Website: slack
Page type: billing-address
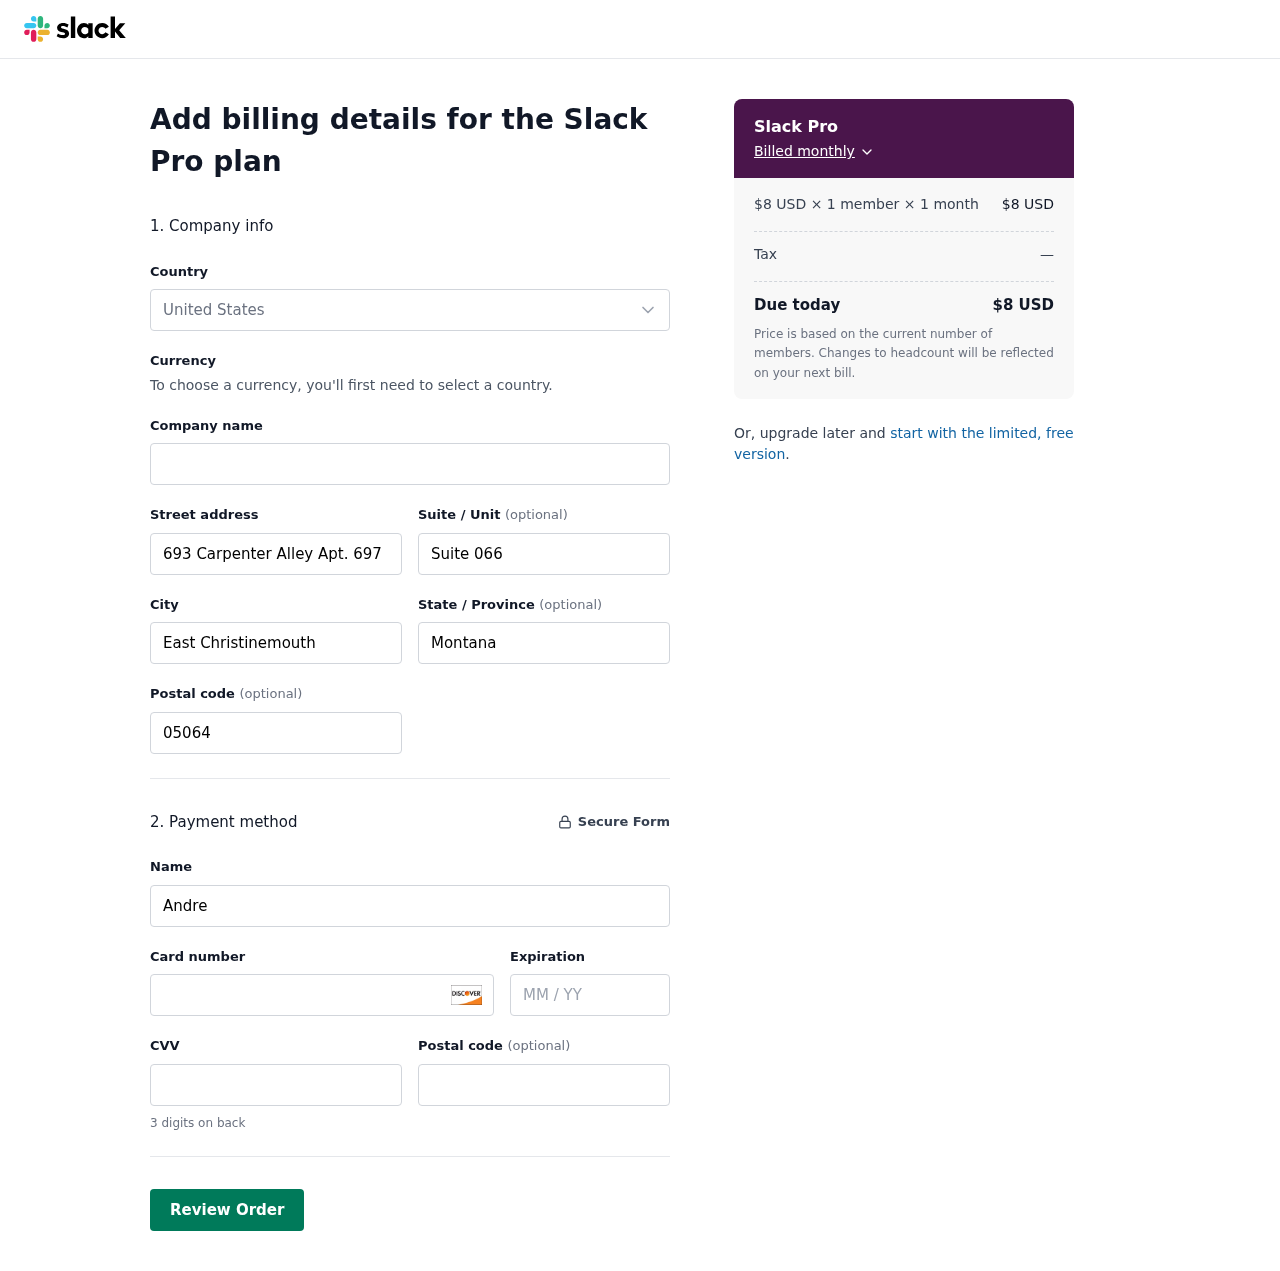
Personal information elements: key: PII_CARD_CVV
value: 173
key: PII_CARD_EXPIRY
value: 10/28
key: PII_CARD_NUMBER
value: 6503 3251 8387 3942
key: PII_CITY
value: East Christinemouth
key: PII_COUNTRY
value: United States
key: PII_FULLNAME
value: Andrew Moore
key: PII_POSTCODE
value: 05064
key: PII_POSTCODE2
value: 46700
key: PII_STATE
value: Montana
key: PII_STREET
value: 693 Carpenter Alley Apt. 697
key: PII_STREET2
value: Suite 066
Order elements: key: ORDER_PLAN_PRICE
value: $8 USD
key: ORDER_NUM_MEMBERS
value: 1 member
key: ORDER_NUM_MONTHS
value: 1 month
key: ORDER_SUBTOTAL
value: $8 USD
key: ORDER_TAX
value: —
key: ORDER_TOTAL
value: $8 USD